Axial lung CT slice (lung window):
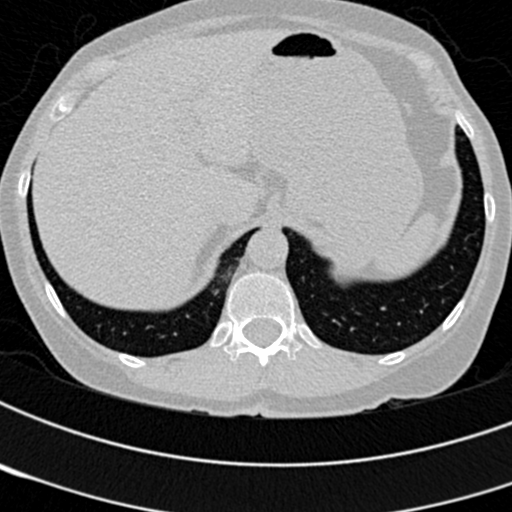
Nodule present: no